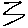
Label: zigzag